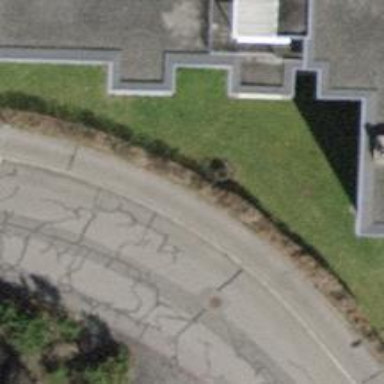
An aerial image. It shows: Hedge barrier.